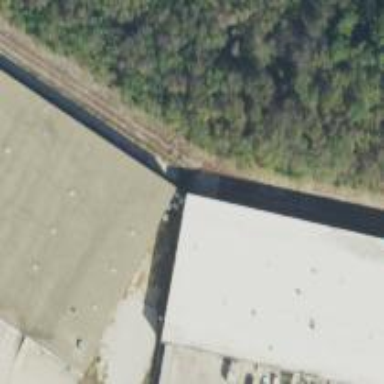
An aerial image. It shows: Abandoned railway spur.